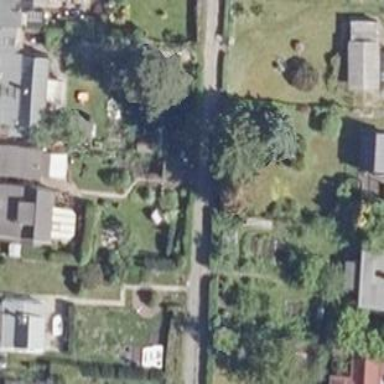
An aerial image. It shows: Plot within allotments.